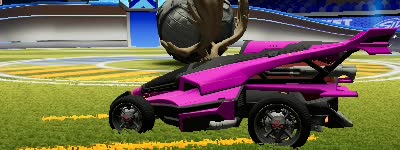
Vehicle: aftershock